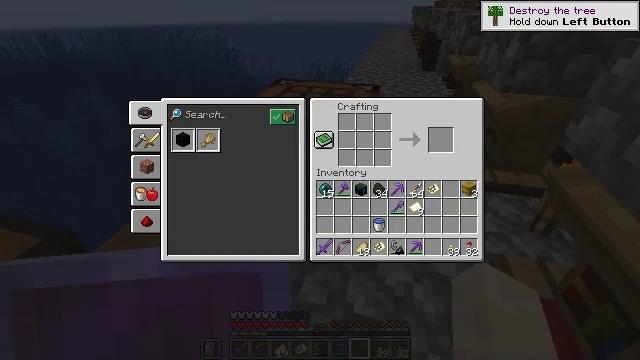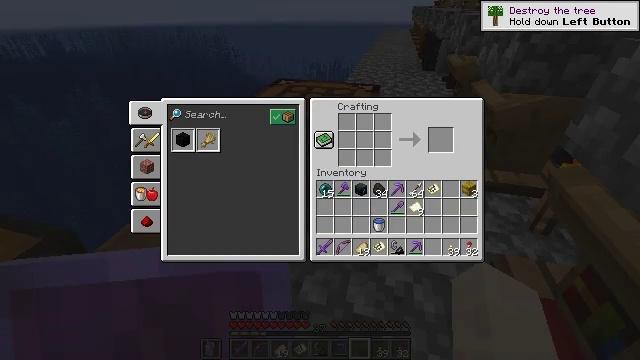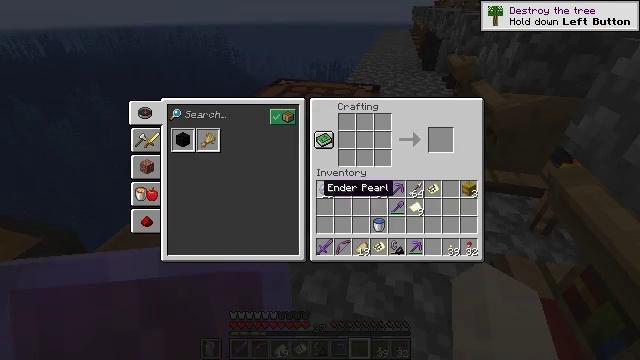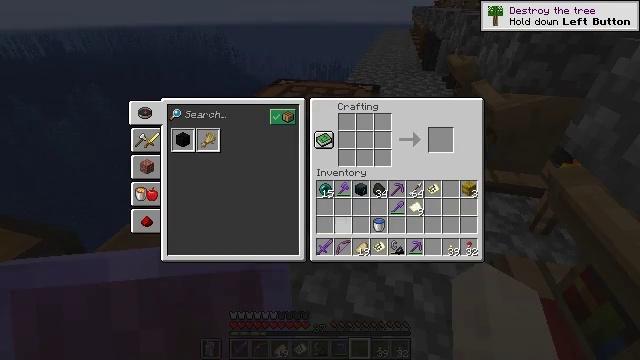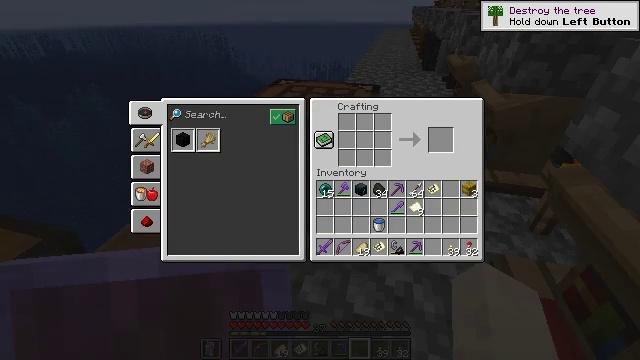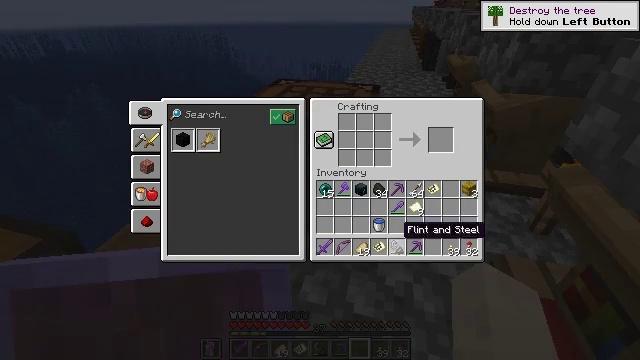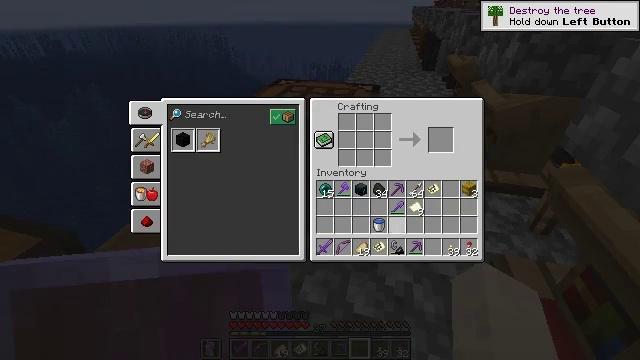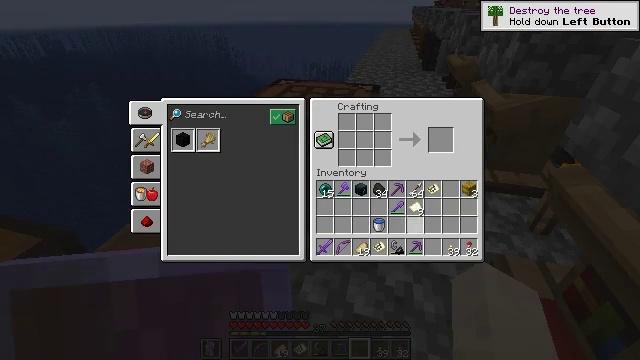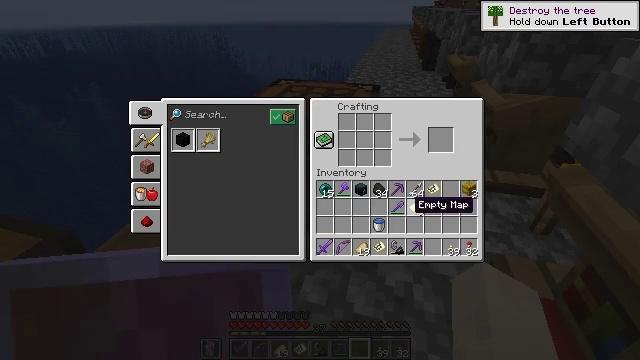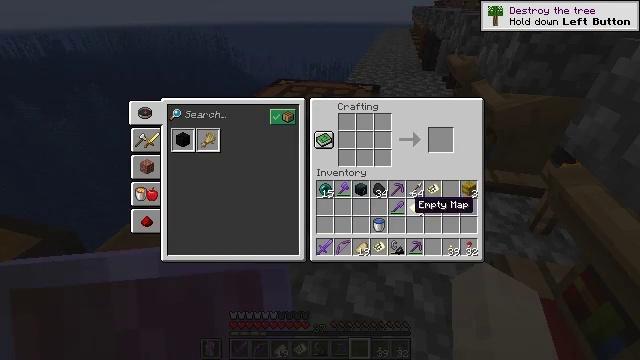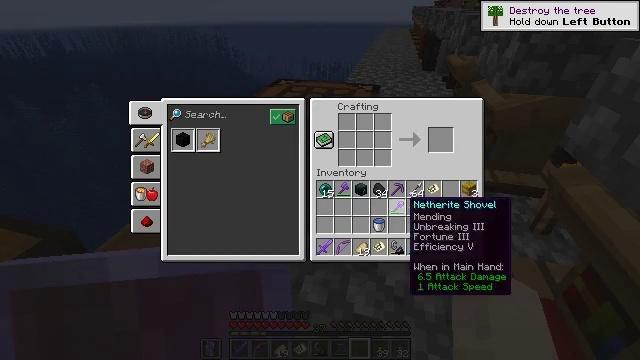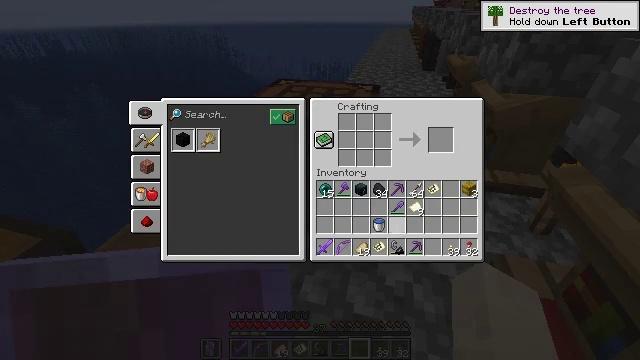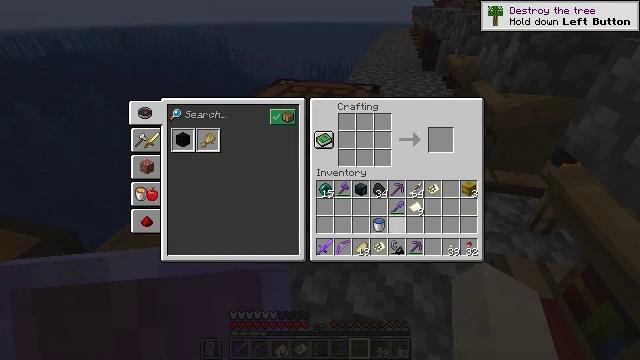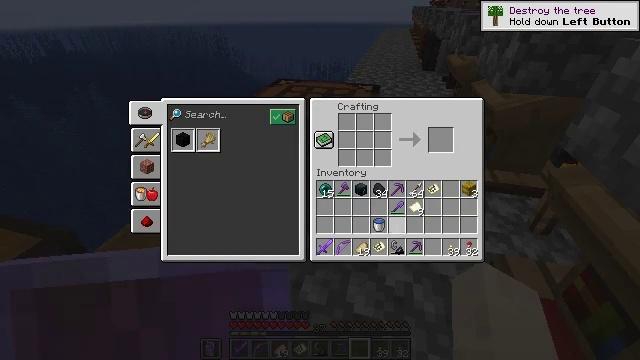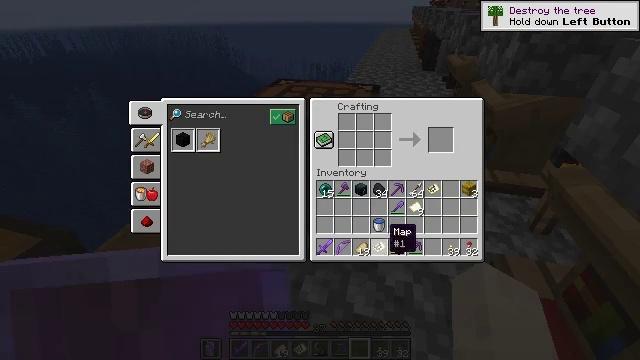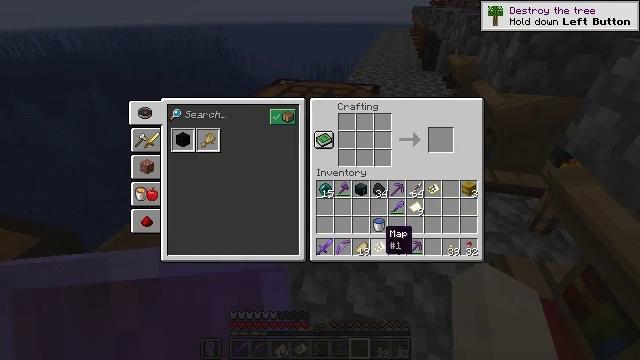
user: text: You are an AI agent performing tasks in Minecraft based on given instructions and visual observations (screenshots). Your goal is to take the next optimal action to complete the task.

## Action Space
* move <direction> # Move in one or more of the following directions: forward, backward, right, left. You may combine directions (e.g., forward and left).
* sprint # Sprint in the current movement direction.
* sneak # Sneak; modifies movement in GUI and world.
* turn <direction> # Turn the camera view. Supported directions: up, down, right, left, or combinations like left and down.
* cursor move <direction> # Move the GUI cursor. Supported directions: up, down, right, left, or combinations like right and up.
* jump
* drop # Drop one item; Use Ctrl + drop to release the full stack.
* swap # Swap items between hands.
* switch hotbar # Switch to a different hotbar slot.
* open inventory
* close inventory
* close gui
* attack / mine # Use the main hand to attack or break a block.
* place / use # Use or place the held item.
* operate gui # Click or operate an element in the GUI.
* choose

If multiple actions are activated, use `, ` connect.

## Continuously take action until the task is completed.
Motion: motion action
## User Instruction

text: Craft a filled map.
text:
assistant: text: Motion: turn down
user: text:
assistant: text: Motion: no_op
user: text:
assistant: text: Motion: turn right and down
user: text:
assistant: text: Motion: turn right and down
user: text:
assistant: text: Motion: turn right
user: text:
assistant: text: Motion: no_op
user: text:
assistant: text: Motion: turn up
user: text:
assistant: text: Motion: no_op
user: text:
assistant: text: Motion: no_op
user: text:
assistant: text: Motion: no_op
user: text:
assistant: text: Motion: no_op
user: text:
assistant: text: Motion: no_op
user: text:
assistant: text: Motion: turn down
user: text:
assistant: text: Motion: turn left and down
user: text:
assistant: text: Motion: no_op
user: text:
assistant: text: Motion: no_op
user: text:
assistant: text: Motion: no_op
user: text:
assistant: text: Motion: no_op
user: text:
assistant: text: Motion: sneak
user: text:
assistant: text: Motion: sneak
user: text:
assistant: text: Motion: sneak
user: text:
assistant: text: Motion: sneak
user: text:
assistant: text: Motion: sneak
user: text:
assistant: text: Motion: sneak, attack / mine
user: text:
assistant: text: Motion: sneak, attack / mine
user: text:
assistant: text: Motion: sneak, attack / mine
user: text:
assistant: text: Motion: sneak, attack / mine
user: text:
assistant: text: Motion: sneak
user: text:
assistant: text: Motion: sneak
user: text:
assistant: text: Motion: no_op